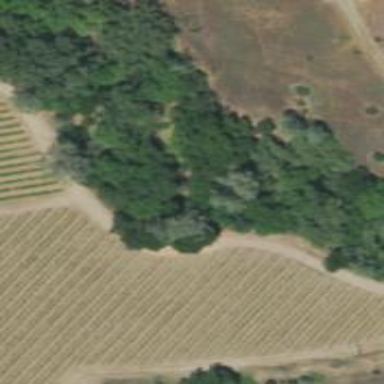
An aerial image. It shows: Vineyard growing wine grapes.